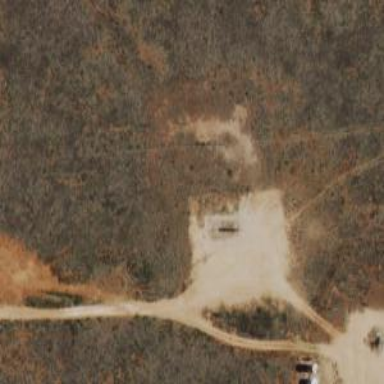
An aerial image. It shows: Petroleum well.